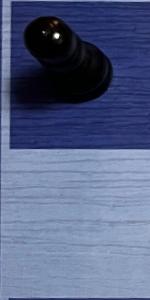
Label: Empty